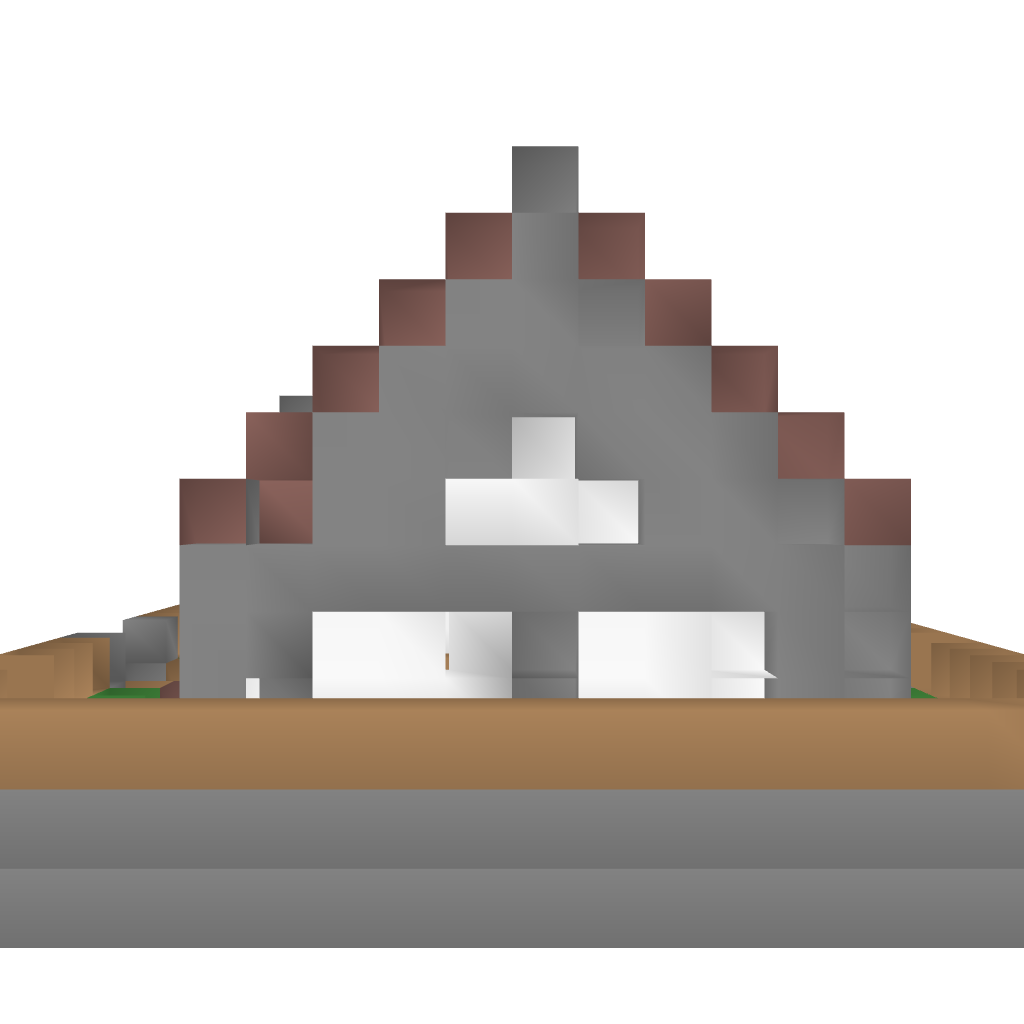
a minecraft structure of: Storage House good quality